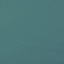
Label: SeaLake